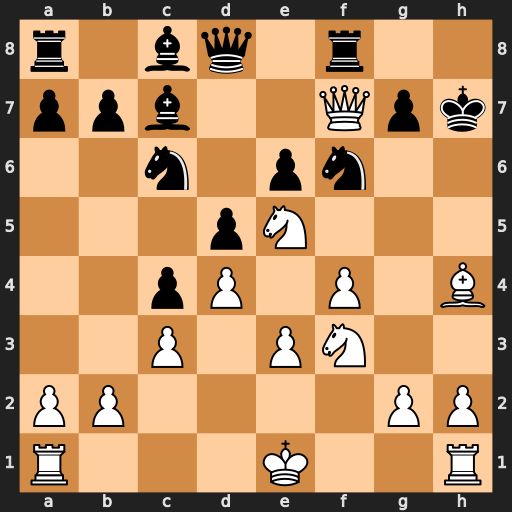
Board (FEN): r1bq1r2/ppb2Qpk/2n1pn2/3pN3/2pP1P1B/2P1PN2/PP4PP/R3K2R
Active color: w
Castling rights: KQ
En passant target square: -
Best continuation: Ng5+ Kh8 Ng6#